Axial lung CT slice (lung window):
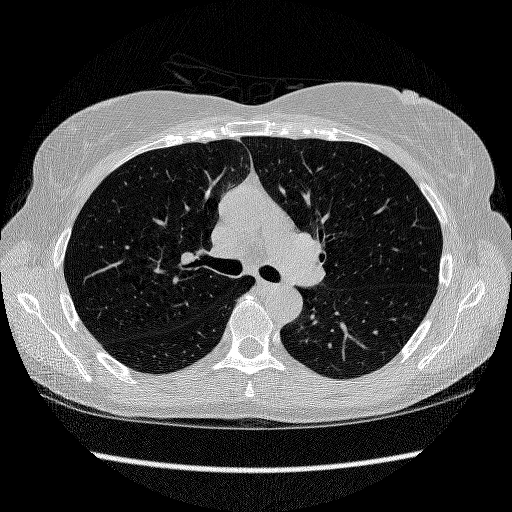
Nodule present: no